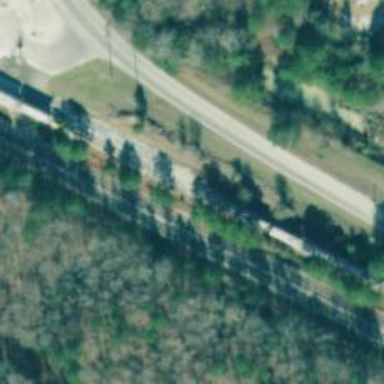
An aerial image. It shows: Railway spur service line used for aggregate transportation.